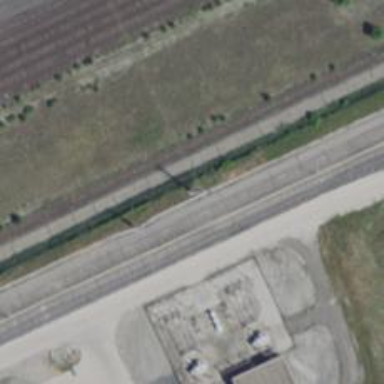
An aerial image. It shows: Power pole.